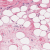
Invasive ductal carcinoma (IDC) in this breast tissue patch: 0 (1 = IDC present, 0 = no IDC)